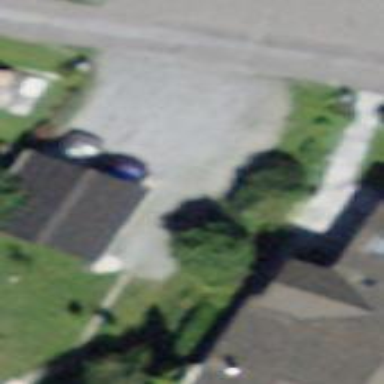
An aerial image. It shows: Garage.